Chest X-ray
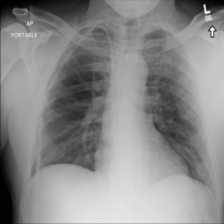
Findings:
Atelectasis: negative
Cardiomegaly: negative
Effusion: negative
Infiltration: positive
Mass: negative
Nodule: negative
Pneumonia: negative
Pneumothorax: negative
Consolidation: negative
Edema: negative
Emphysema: negative
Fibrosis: negative
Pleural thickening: negative
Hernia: negative